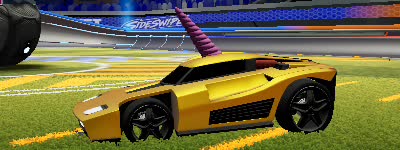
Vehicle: breakout